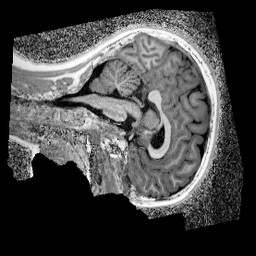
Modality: UNIT1_denoised
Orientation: sagittal
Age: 11
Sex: female
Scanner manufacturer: siemens
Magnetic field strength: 3 T
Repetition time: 4 s
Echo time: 0.00299 s